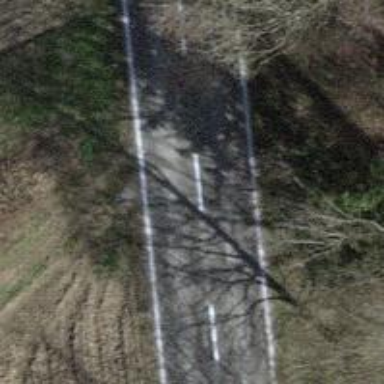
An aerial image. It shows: Secondary road.